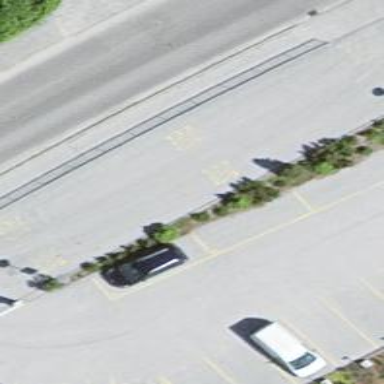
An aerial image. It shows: Bus stop with platform for public transport.